Aerial crown-view tile of a tropical tree (Barro Colorado Island, Panama), acquired 20250915:
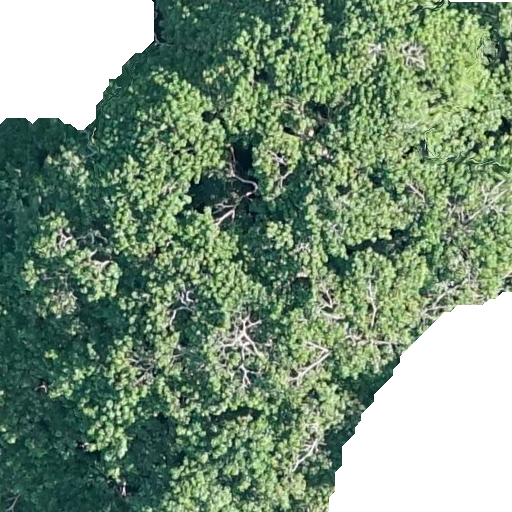
Species: Hura crepitans
GBIF accepted scientific name: Hura crepitans
Crown area: 476.267 m²